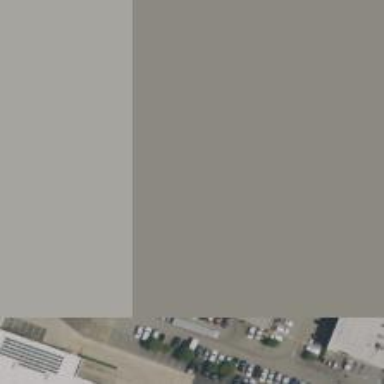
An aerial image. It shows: Warehouse.